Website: walmart
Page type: payment
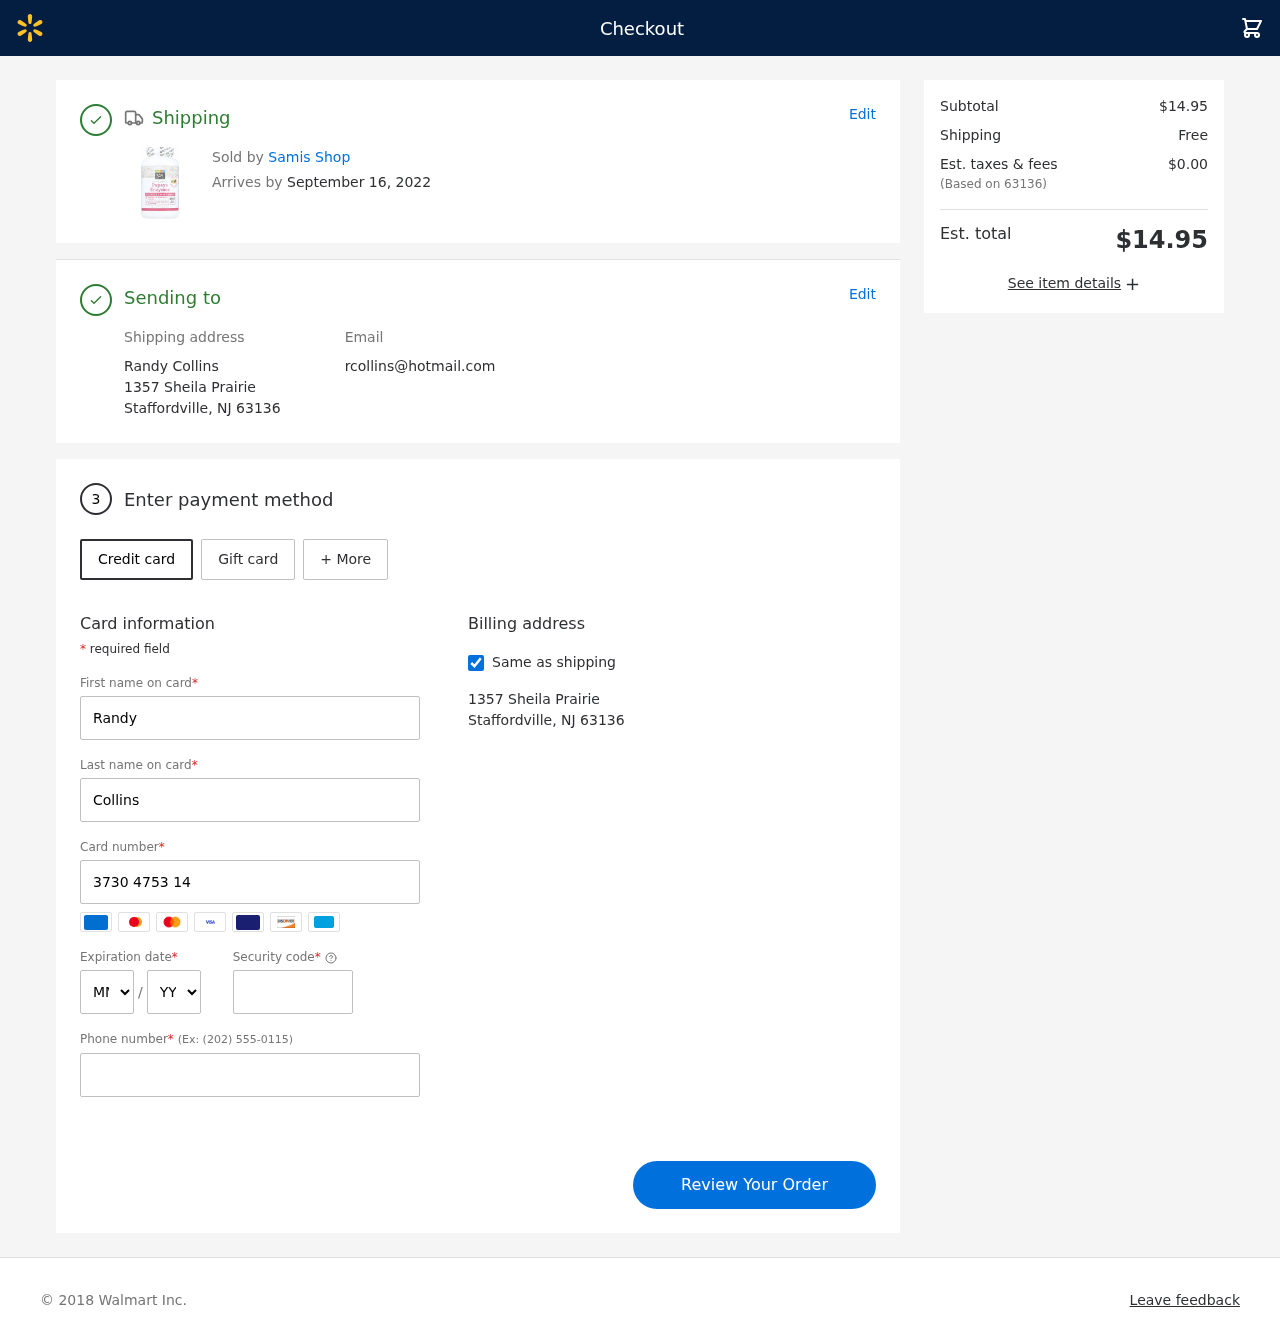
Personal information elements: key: PII_CARD_CVV
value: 0436
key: PII_CARD_EXPIRY_MONTH
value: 02
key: PII_CARD_EXPIRY_YEAR
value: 26
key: PII_CARD_NUMBER
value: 3730 4753 1465 599
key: PII_CITY_STATE_ZIP
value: Staffordville, NJ 63136
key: PII_EMAIL
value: rcollins@hotmail.com
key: PII_FIRSTNAME
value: Randy
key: PII_FULLNAME
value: Randy Collins
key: PII_LASTNAME
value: Collins
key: PII_PHONE
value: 3208627282
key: PII_POSTCODE
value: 63136
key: PII_STREET
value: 1357 Sheila Prairie
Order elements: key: ORDER_DELIVERY_DATE
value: September 16, 2022
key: ORDER_SUBTOTAL
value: $14.95
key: ORDER_SHIPPING_COST
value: Free
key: ORDER_TAX
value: $0.00
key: ORDER_TOTAL
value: $14.95